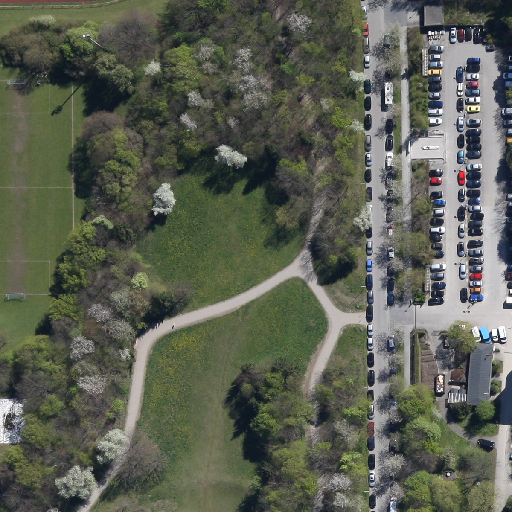
Referring expression: vehicle